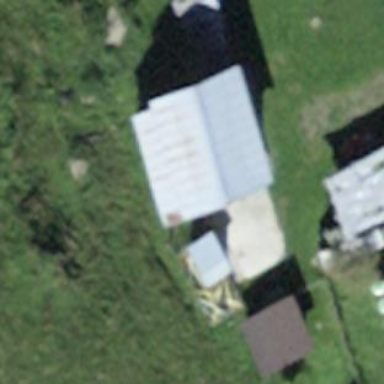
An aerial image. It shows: Rural barn.